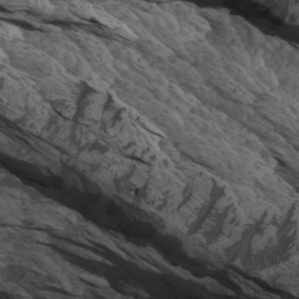
Label: non_frost